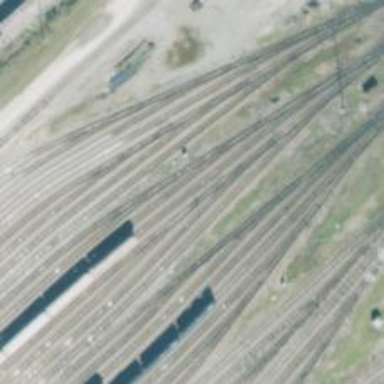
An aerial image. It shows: Railway yard.